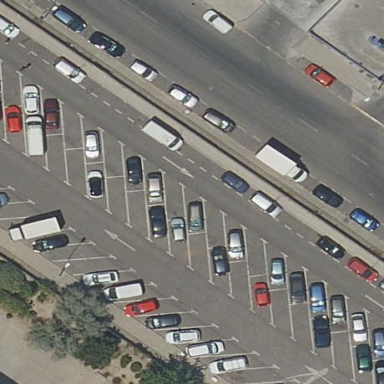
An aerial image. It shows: Parking aisle designated as service road.